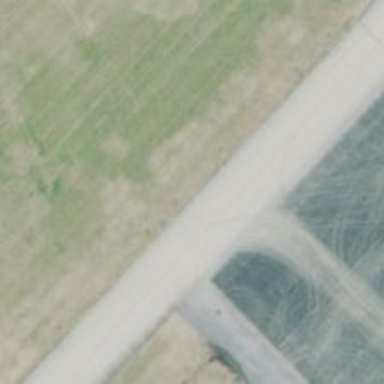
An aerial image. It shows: View of taxiway at the airport.